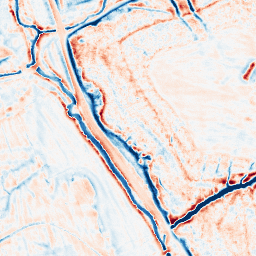
Category: edge_preserving
Decomposition family: bilateral
Decomposition parameters: d: 15
sigma_color: 150
sigma_space: 25
Upsampling method: quintic
Upsampling parameters: scale: 4
Upsampling scale: 4